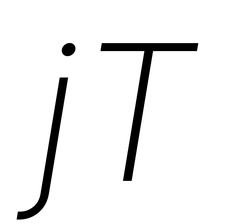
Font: Inter-Italic_ExtraLight_Italic